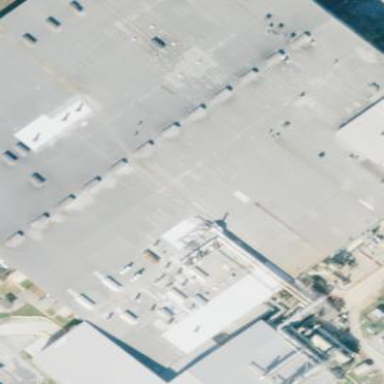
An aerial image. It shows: Industrial building.